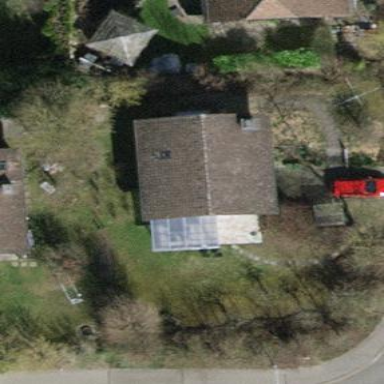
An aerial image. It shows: Building with tiled roof.